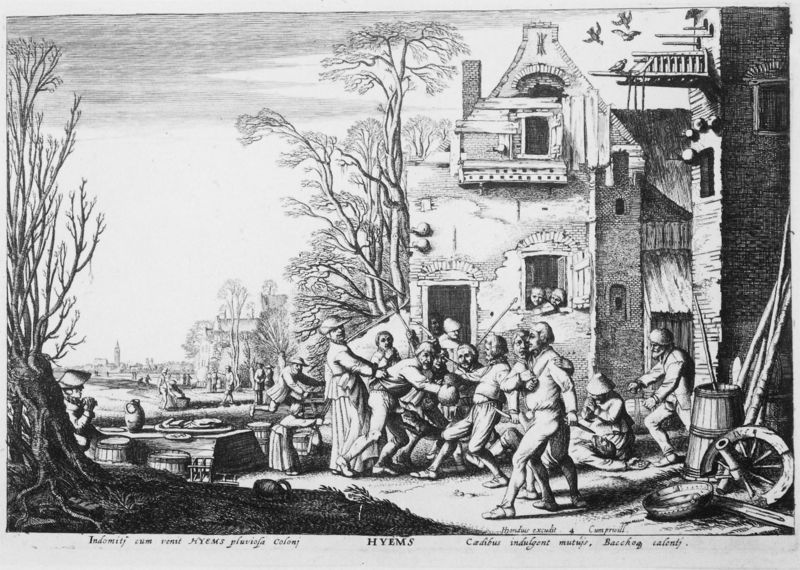
Titel: Die vier Jahreszeiten
Künstler: Jan van de Velde
Schlagwörter: angriff, baum, gruppe, himmel, kampf, mann, schatten, vogel, weiß, wolken, baden, bäume, fluss, landschaft, menschen, stadt, äste, fenster, grau, holz, hut, licht, männer, schwarz, skizze, szene, tisch, tür, zeichnung, ausblick, blick, gebäude, haus, gesellschaft, leute, malerei, barock, messer, holland, häuser, vögel, zweige, kirche, arbeit, bauern, kinder, schornstein, turm, krug, balkon, schrift, fassade, arbeiten, dorf, giebel, grafik, schattierungen, kahl, winter, rad, stämme, striche, bauer, waschen, tusche, gefäß, verkauf, verkäufer, tauben, druck, radierung, stich, streit, schlag, schlägerei, holzdruck, stand, fass, buer, tree, mittelalter, fechten, fässer, kupferstich, holzhaus, wirtshaus, family, bewohner, rauferei, keilerei, prügelei, fear, harm, taubenschlag, rivalen, r, comfort, hyems, protect, prügelgesellen, zerfallenes haus